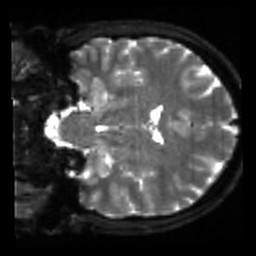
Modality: sbref
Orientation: coronal
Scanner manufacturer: siemens
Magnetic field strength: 3 T
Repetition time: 4 s
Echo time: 0.0594 s